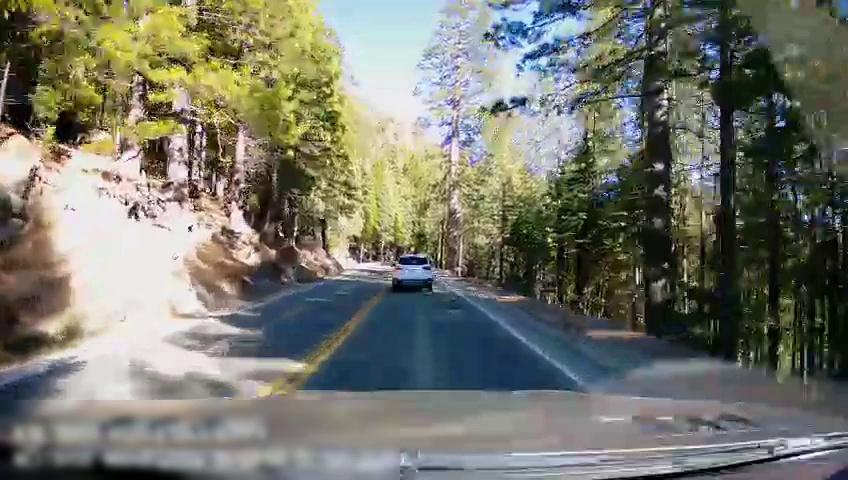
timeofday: Day
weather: Sunny
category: Drivable Space
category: Vehicles | SUV
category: Lanes | Current Lane
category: Lanes | Alternate Lane
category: Lanes | Opposite Lane